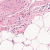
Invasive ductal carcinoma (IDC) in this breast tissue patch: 0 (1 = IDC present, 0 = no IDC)